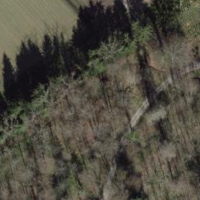
EUNIS habitat code: 41
Species observed at this site:
Lonicera acuminata